Chest X-ray:
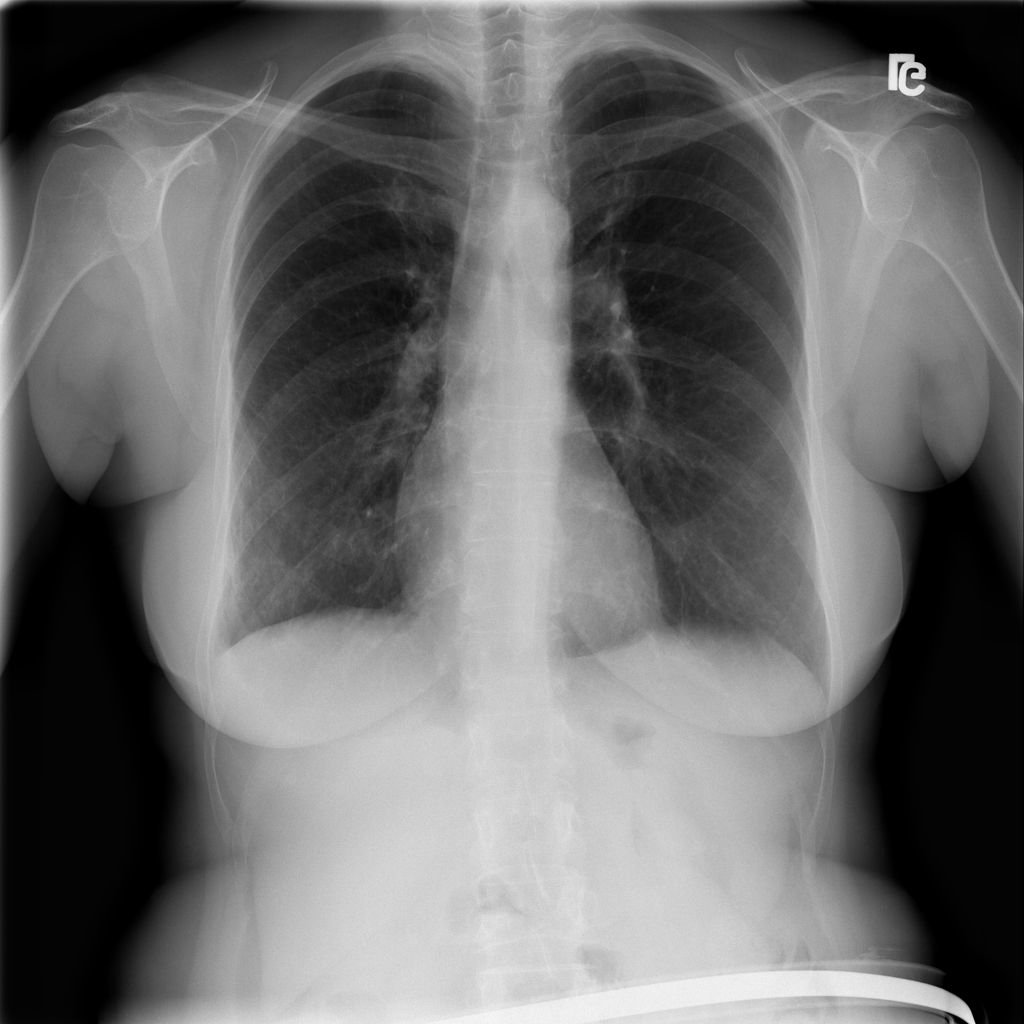
Findings: Pleural Thickening, Emphysema
No abnormal finding: no